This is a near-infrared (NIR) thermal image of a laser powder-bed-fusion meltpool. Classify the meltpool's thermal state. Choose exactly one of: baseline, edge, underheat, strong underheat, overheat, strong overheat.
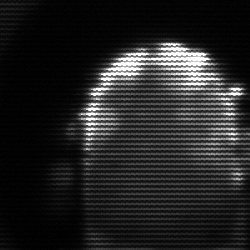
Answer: baseline